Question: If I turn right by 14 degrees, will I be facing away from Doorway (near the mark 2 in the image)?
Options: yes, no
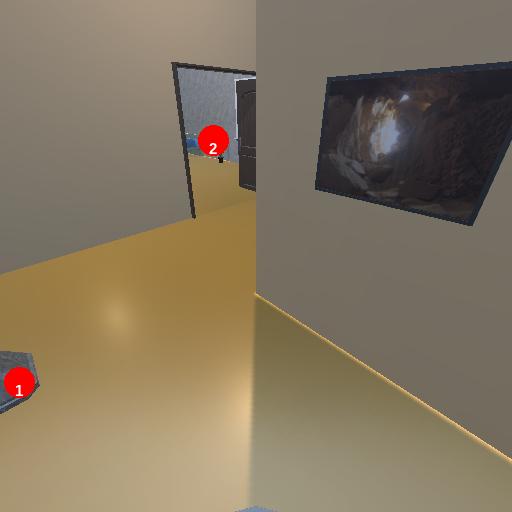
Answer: yes